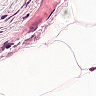
Metastatic tissue present: no